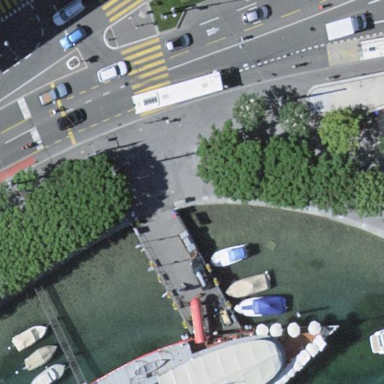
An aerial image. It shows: Concrete platform on pier. This is ferry terminal with designated platform for public transport by ferry.